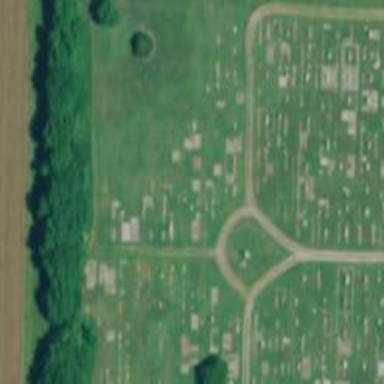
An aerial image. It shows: Cemetery.